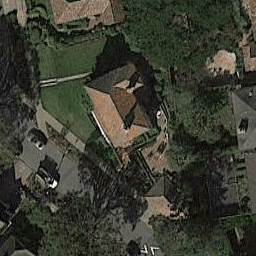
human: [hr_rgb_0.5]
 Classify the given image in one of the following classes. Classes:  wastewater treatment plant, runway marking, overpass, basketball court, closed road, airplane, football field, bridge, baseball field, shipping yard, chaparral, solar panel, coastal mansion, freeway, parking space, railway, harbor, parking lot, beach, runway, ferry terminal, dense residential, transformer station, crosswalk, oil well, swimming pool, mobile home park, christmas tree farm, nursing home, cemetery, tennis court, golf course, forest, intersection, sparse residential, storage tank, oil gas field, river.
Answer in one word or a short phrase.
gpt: sparse residential